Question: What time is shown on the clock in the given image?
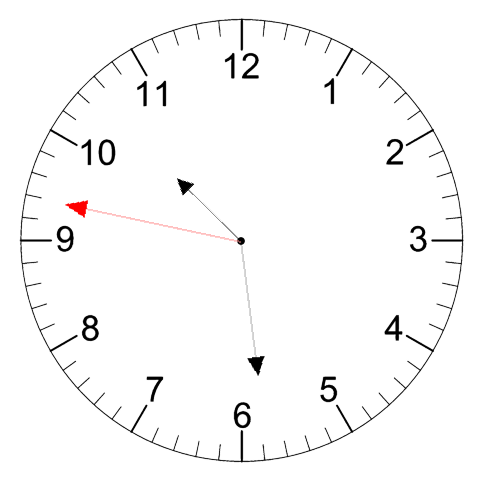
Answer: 10:28:47